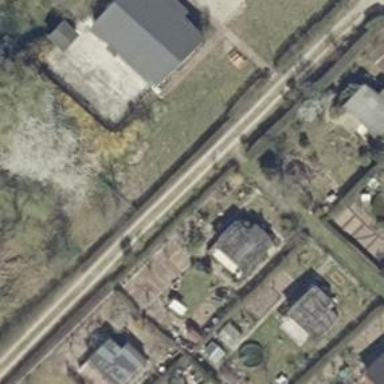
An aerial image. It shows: Footway covered with grass.